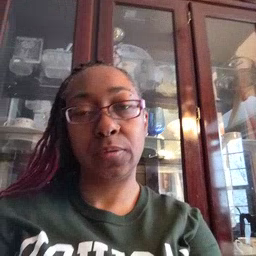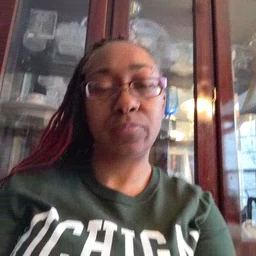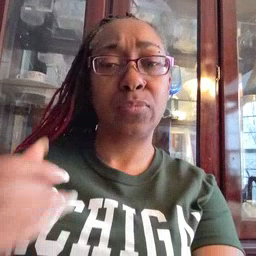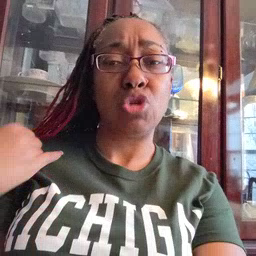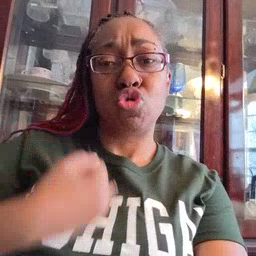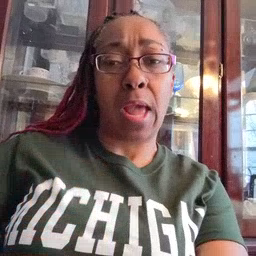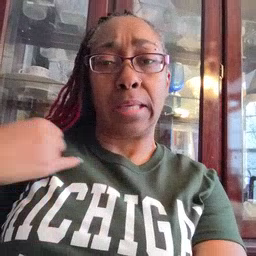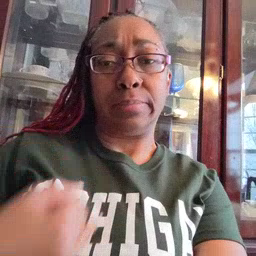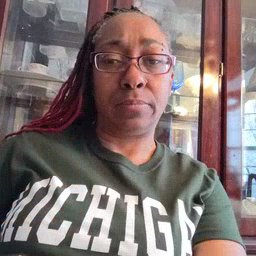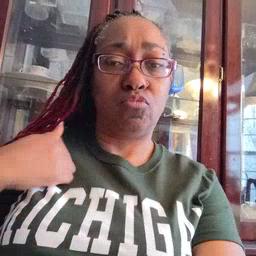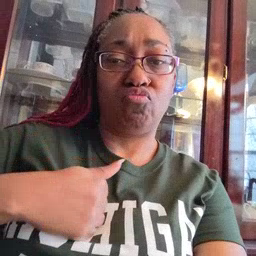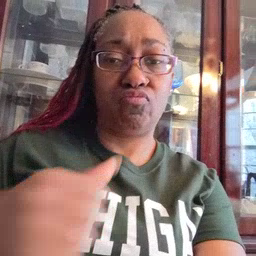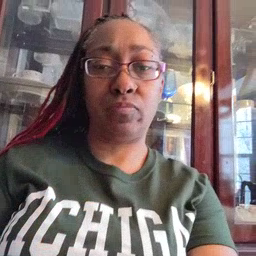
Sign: jacket